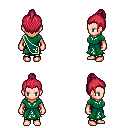
a pixel art fantasy rpg character, female body template, human, light skin, sash dress, gold greaves, ruby red short topknot hairstyle, four views (front, back, left, right), 2x2 character sprite sheet, small pixel art, hard edges, no anti-aliasing